Question: I'm seeing strange icons on Safari, but only in one section of my site, I've tried googling/searching stack for an answer but it's hard because I can't copy the symbols and in the inspector there's just space between each word. The only way I can show the problem is with a picture:

Help me Stackoverflow, you're my only hope!
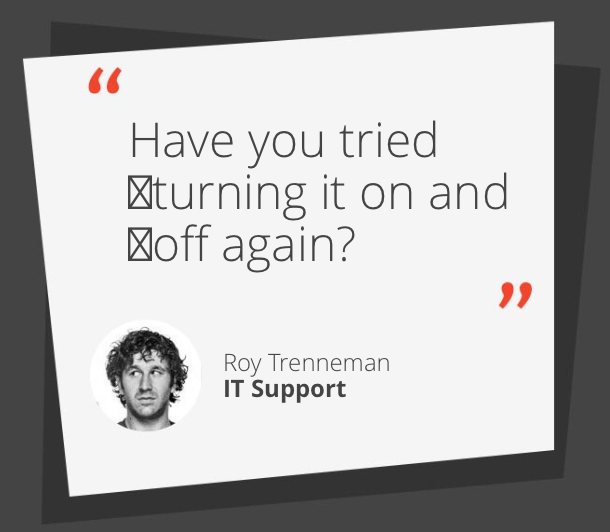
Answer: The problem is that your browser is using a different character encoding from that of the document you're viewing.
So be sure that your web page uses the UTF-8 encoding:
'''
<meta http-equiv="Content-Type" content="text/html; charset=UTF-8" />
'''